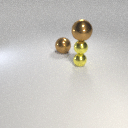
large brown metal sphere above small yellow metal sphere